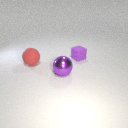
large purple metal sphere in front of small purple rubber cube